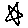
Label: star